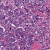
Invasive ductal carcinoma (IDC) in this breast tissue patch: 1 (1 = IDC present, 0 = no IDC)